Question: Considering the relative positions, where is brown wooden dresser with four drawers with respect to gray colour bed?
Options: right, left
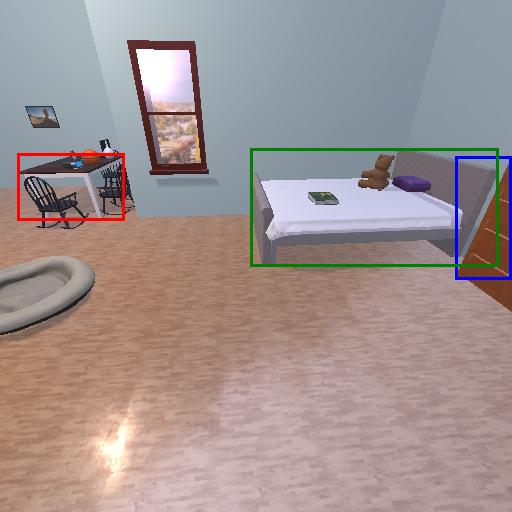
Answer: right